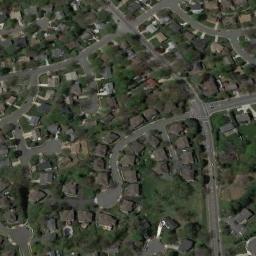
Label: dense_residential